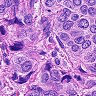
Metastatic tissue present: yes